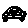
Label: car